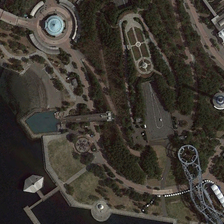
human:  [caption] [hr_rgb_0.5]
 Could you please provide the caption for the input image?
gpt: there is a circular building in the park .

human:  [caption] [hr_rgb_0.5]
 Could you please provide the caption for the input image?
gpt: many trees are planted around the park .

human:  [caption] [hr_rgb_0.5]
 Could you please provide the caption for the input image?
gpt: many trees are planted around the park .

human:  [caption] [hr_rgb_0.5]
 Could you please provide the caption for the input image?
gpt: there is a circular building in the park .

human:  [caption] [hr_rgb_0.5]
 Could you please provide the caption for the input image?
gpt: there is a circular building in the park .